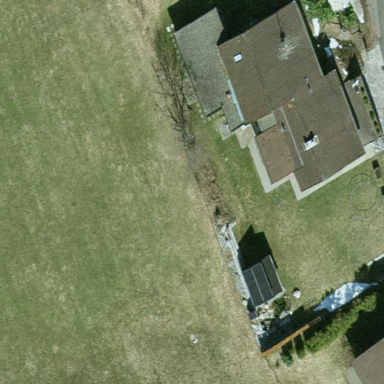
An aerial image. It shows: Simple house.